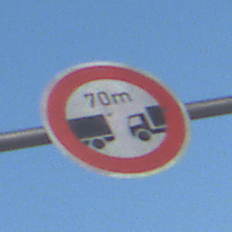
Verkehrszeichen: VerbotUnterschreitenMindestabstand
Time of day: SunriseSunset
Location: Outdoor (Suburban)
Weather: PartlyCloudy
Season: Winter
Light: Natural